Interaction volume radius: 10 \u00c5
Interaction volume height: 25 \u00c5
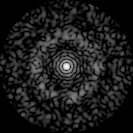
Disorder parameter: 0.8515